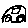
Label: car